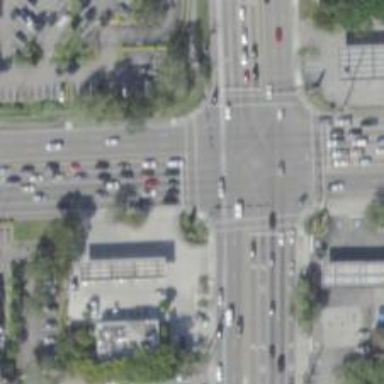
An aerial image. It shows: Crossing with line markings on the road.